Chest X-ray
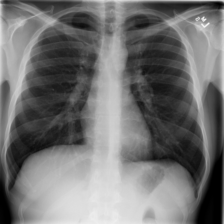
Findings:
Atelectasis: negative
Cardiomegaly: negative
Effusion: negative
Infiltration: negative
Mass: negative
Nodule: negative
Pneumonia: negative
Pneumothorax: negative
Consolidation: negative
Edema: negative
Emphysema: negative
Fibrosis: negative
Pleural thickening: negative
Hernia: negative